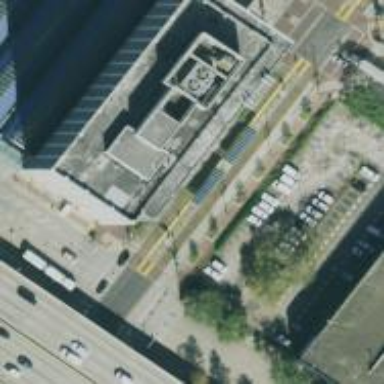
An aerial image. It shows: Platform for public transport. The platform is located by the road.